Question: Previous attempt at this app was done in jqtouch and this effect worked perfectly. Im having a really hard time wrapping my head on how best to do this with sencha touch.
My situation is best described in this image

This is just one item that should populate a carousel so reusing it with different data is paramount (no hard coded html).
thank you
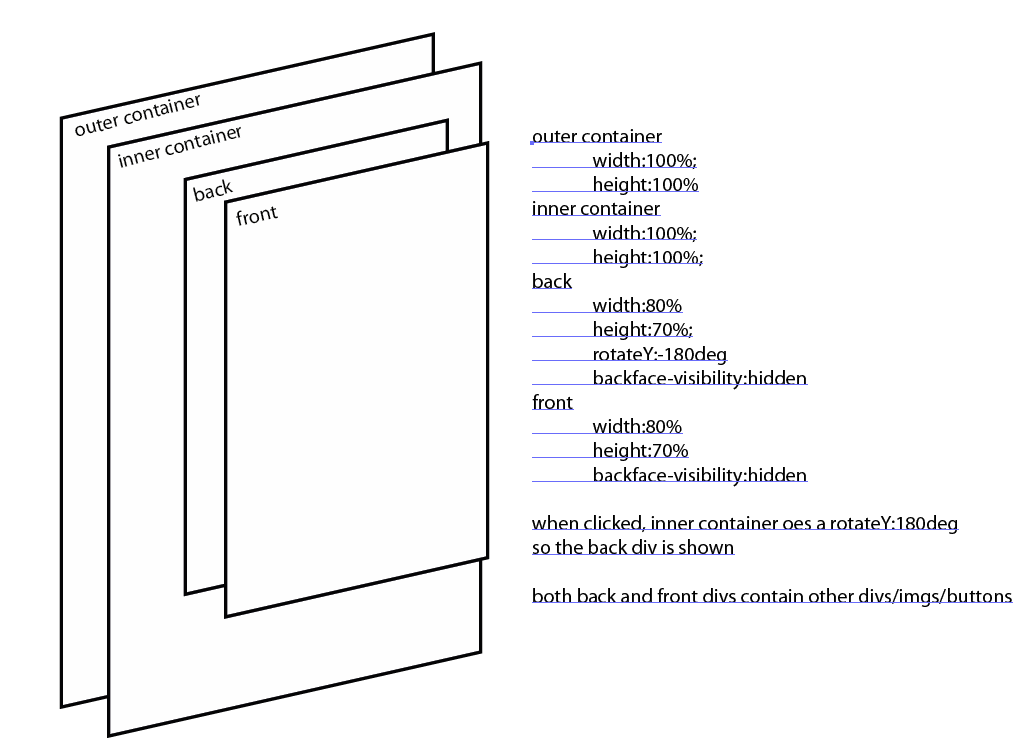
Answer: Finally solved it thought I should update it here
'''
Ext.define('mobuy.view.myCarousel', {
extend: 'Ext.carousel.Carousel',
alias: 'widget.myCarousel',
config: {
myitems: 0,
},
updateMyItems: function(newItem) {
var localCarouselItems = [];
Ext.each(newItems, function(item){
localCarouselItems.push({
xtype:'localItem',
data:item.data
});
});
this.setItems(localCarouselItems);
this.setActiveItem(0);
}
})
'''
what this does is basically create an array of new items of type localItem from the store when one calls setMyItems and sets the data (to be used with xtemplate or whatever) for each of those items.
If anybody needs more details please ask and I'll update my answer.